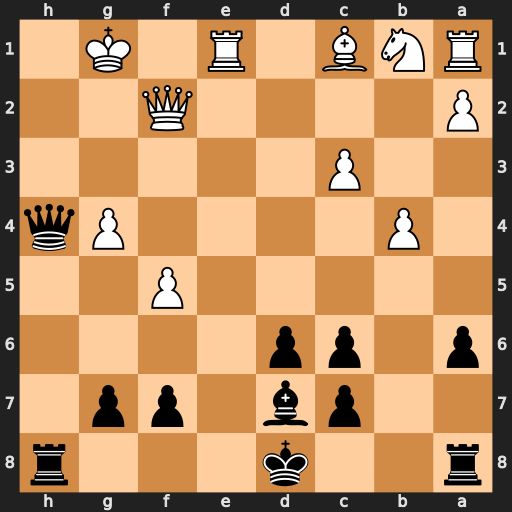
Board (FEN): r2k3r/2pb1pp1/p1pp4/5P2/1P4Pq/2P5/P4Q2/RNB1R1K1
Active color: b
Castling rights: -
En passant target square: -
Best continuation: Qh1#